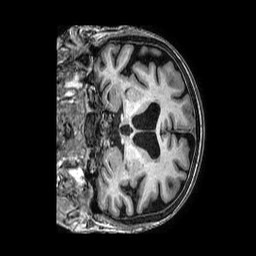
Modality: T1w
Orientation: coronal
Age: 73
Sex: female
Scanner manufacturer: philips
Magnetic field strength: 3 T
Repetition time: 0.006956 s
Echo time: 0.003195 s